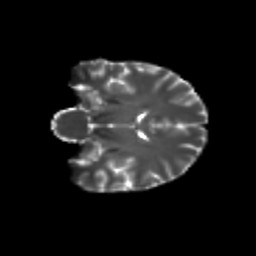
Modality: T2w
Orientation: coronal
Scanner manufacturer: siemens
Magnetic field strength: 3 T
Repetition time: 9.2 s
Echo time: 0.084 s